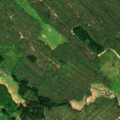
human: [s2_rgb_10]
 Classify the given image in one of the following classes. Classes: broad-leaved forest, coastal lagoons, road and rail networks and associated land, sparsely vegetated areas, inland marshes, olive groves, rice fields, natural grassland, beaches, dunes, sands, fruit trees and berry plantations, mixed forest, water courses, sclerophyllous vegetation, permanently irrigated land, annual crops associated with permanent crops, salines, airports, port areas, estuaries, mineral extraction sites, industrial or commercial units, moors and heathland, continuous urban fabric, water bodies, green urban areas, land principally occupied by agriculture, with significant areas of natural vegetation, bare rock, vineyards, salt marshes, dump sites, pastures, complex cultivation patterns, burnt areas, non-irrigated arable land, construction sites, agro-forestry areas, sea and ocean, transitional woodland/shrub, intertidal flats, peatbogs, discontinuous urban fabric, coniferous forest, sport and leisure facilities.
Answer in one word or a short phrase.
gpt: coniferous forest, mixed forest, transitional woodland/shrub